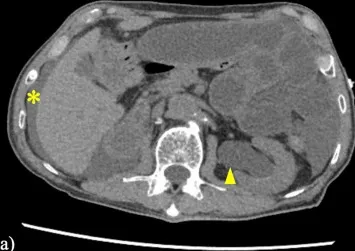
A: Abdominal axial plain CT. . A: Axial plain CT revealed ascites in the front of the liver (asterisk), and the hydronephrosis (arrowhead).
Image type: radiology (ct)